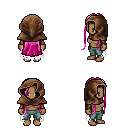
a pixel art fantasy rpg character, female body template, human, dark skin, white tattered cape, teal pants, pink extra-long hairstyle, cloth hood, leather bracers, four views (front, back, left, right), 2x2 character sprite sheet, small pixel art, hard edges, no anti-aliasing